Interaction volume radius: 10 \u00c5
Interaction volume height: 15 \u00c5
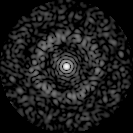
Disorder parameter: 0.8255